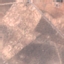
Land use / land cover: PermanentCrop